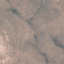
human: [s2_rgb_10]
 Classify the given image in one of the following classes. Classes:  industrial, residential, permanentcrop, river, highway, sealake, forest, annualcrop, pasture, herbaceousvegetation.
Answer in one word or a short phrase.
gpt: HerbaceousVegetation